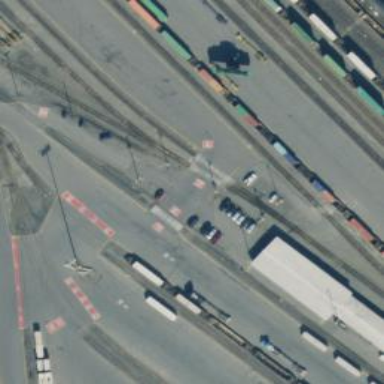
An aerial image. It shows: Railway yard used for servicing trains.